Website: apple
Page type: billing-address
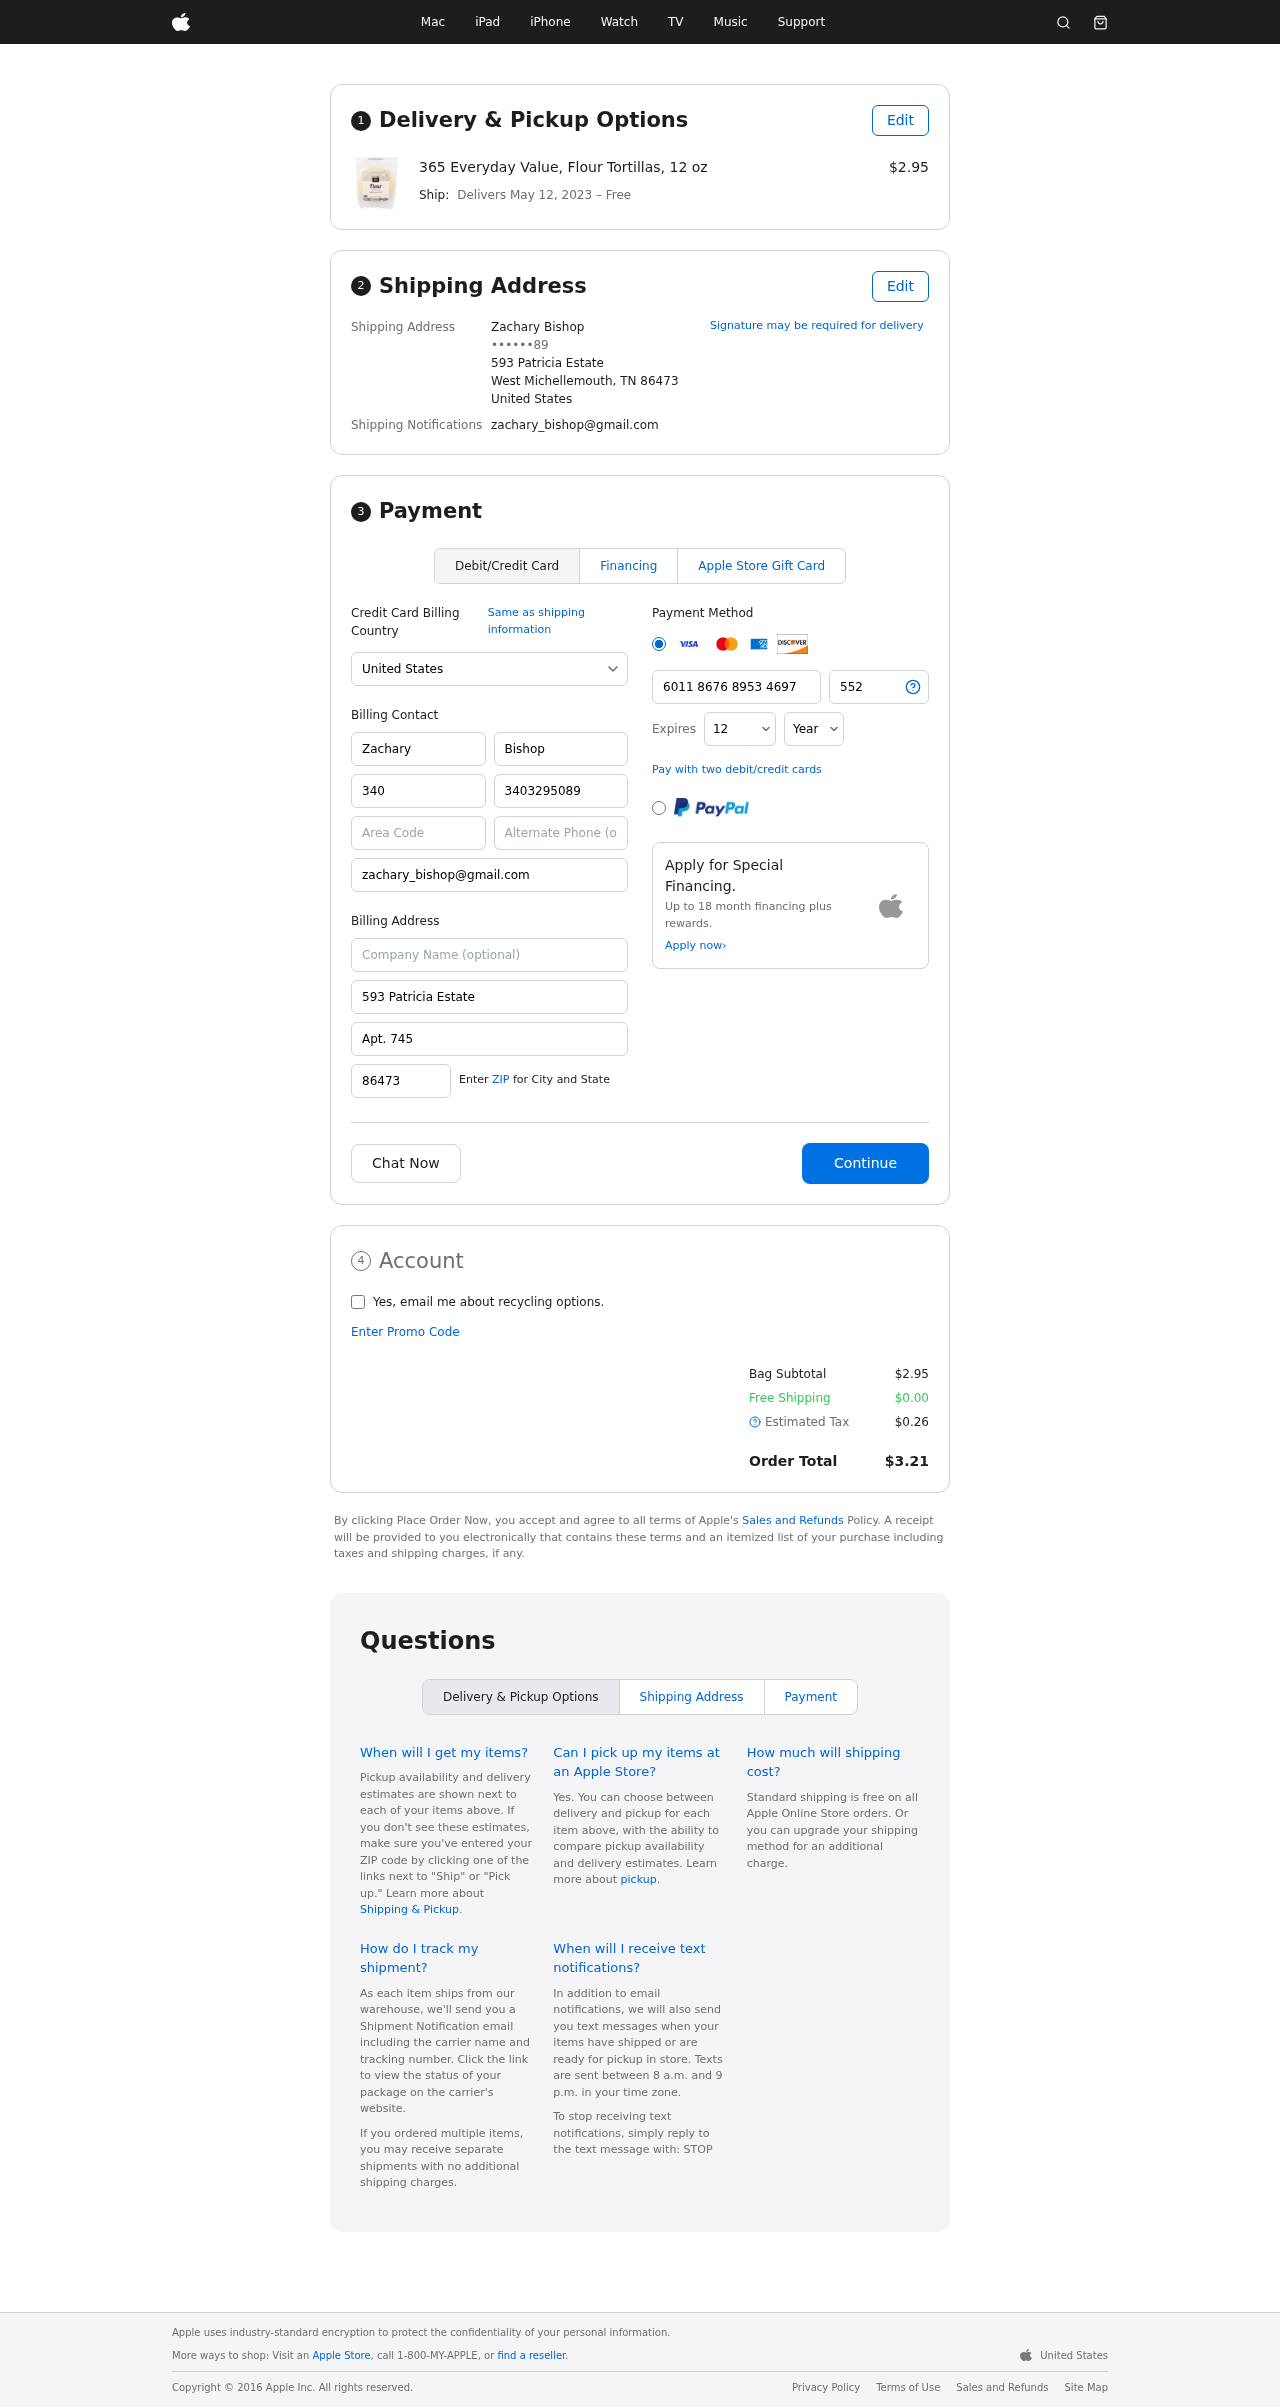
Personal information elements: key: PII_CARD_CVV
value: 552
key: PII_CARD_EXPIRY_MONTH
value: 12
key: PII_CARD_EXPIRY_YEAR
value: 26
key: PII_CARD_NUMBER
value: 6011 8676 8953 4697
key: PII_CITY_STATE_ZIP
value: West Michellemouth, TN 86473
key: PII_COUNTRY
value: United States
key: PII_EMAIL
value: zachary_bishop@gmail.com
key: PII_FULLNAME
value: Zachary Bishop
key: PII_STREET
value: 593 Patricia Estate
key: PII_PHONE_MASKED
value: ••••••89
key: PII_BILLING_FIRSTNAME
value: Zachary
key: PII_BILLING_LASTNAME
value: Bishop
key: PII_BILLING_PHONE_AREA
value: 340
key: PII_BILLING_PHONE
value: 3403295089
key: PII_BILLING_EMAIL
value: zachary_bishop@gmail.com
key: PII_BILLING_STREET
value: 593 Patricia Estate
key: PII_BILLING_STREET2
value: Apt. 745
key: PII_BILLING_POSTCODE
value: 86473
Product elements: key: PRODUCT1_NAME
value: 365 Everyday Value, Flour Tortillas, 12 oz
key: PRODUCT1_PRICE
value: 2.95
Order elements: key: ORDER_DELIVERY_DATE
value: May 12, 2023
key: ORDER_SUBTOTAL
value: $2.95
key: ORDER_SHIPPING_COST
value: $0.00
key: ORDER_TAX
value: $0.26
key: ORDER_TOTAL
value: $3.21